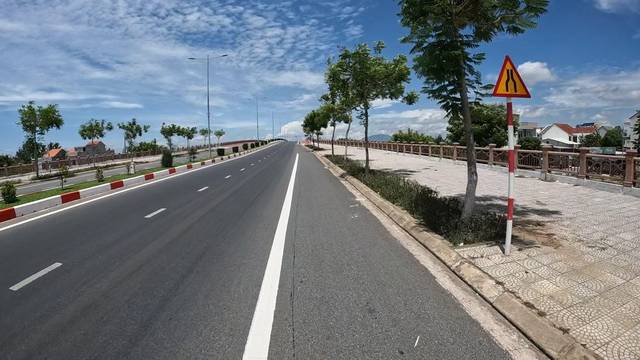
Region: Vietnam
Coordinates: 15.902, 108.353